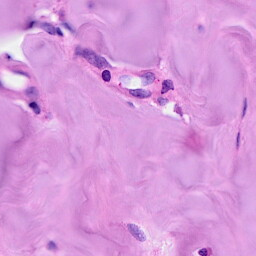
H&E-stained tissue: Breast